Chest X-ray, PA view. Patient: 59 years old, sex M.
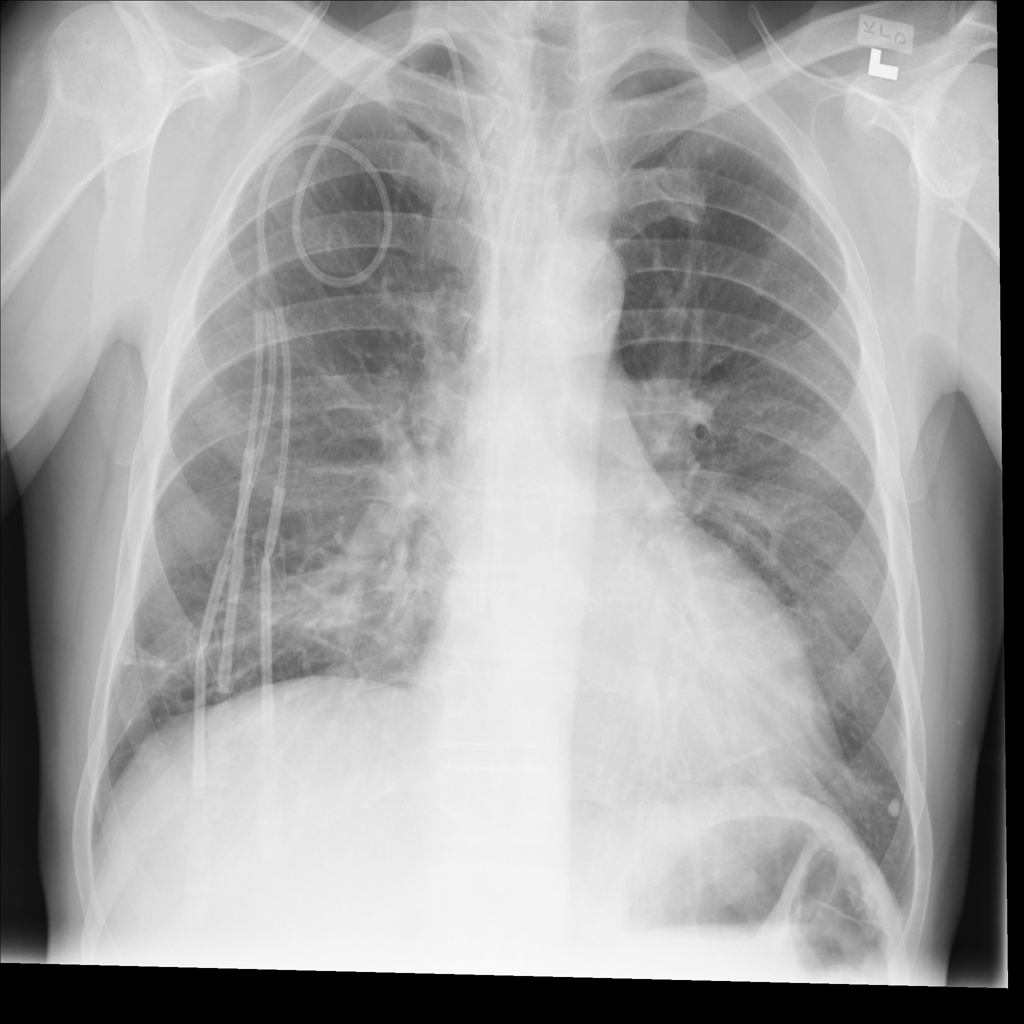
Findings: No Finding